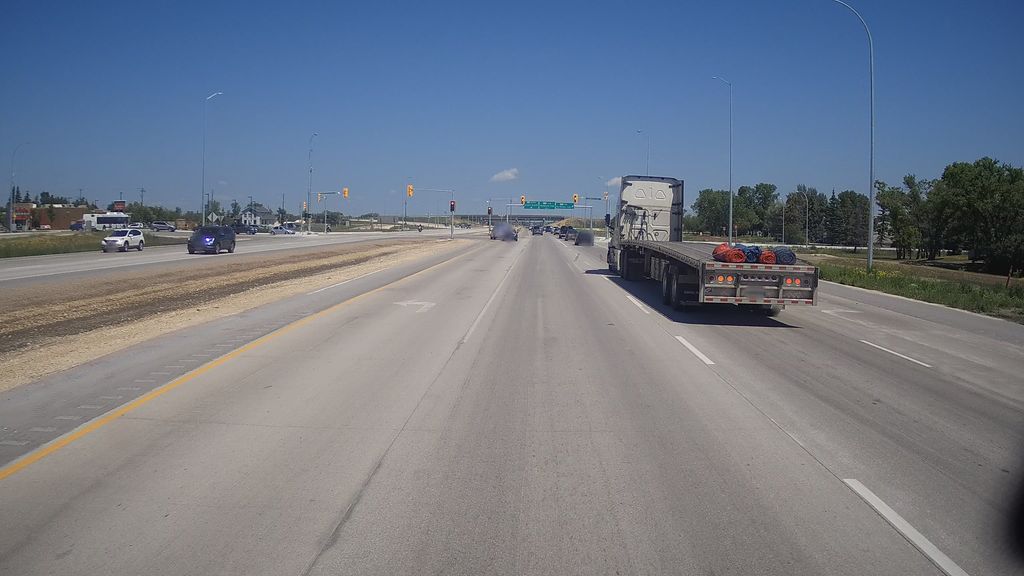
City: winnipeg